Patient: sex M, age 58
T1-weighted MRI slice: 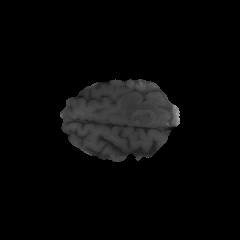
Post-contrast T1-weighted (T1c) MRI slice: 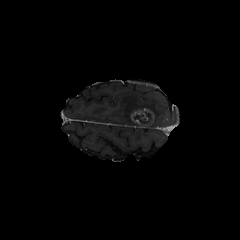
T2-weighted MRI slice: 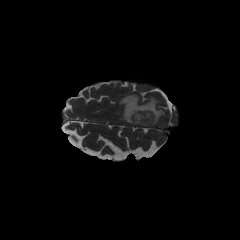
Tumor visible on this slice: yes
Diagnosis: Glioblastoma, IDH-wildtype
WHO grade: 4